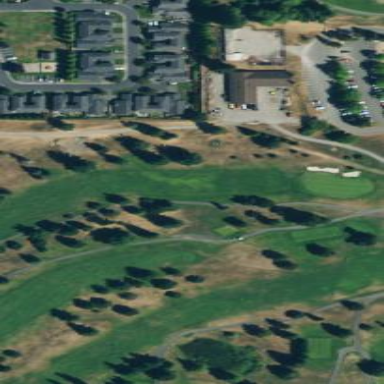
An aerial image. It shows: Grassy area designated as golf fairway.